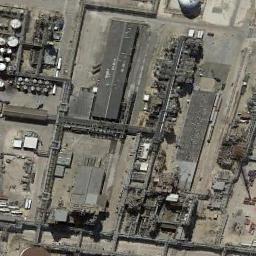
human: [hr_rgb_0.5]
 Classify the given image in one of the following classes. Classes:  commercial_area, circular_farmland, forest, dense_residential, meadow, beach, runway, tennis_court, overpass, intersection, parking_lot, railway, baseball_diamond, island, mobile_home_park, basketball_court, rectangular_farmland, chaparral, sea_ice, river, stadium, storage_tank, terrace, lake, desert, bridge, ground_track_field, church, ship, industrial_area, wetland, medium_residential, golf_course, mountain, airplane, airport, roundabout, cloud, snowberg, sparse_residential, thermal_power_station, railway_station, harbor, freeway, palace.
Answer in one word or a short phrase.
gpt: industrial_area